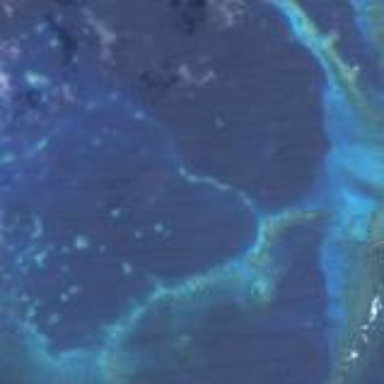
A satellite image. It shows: Beautiful reef in its natural state.